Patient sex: M
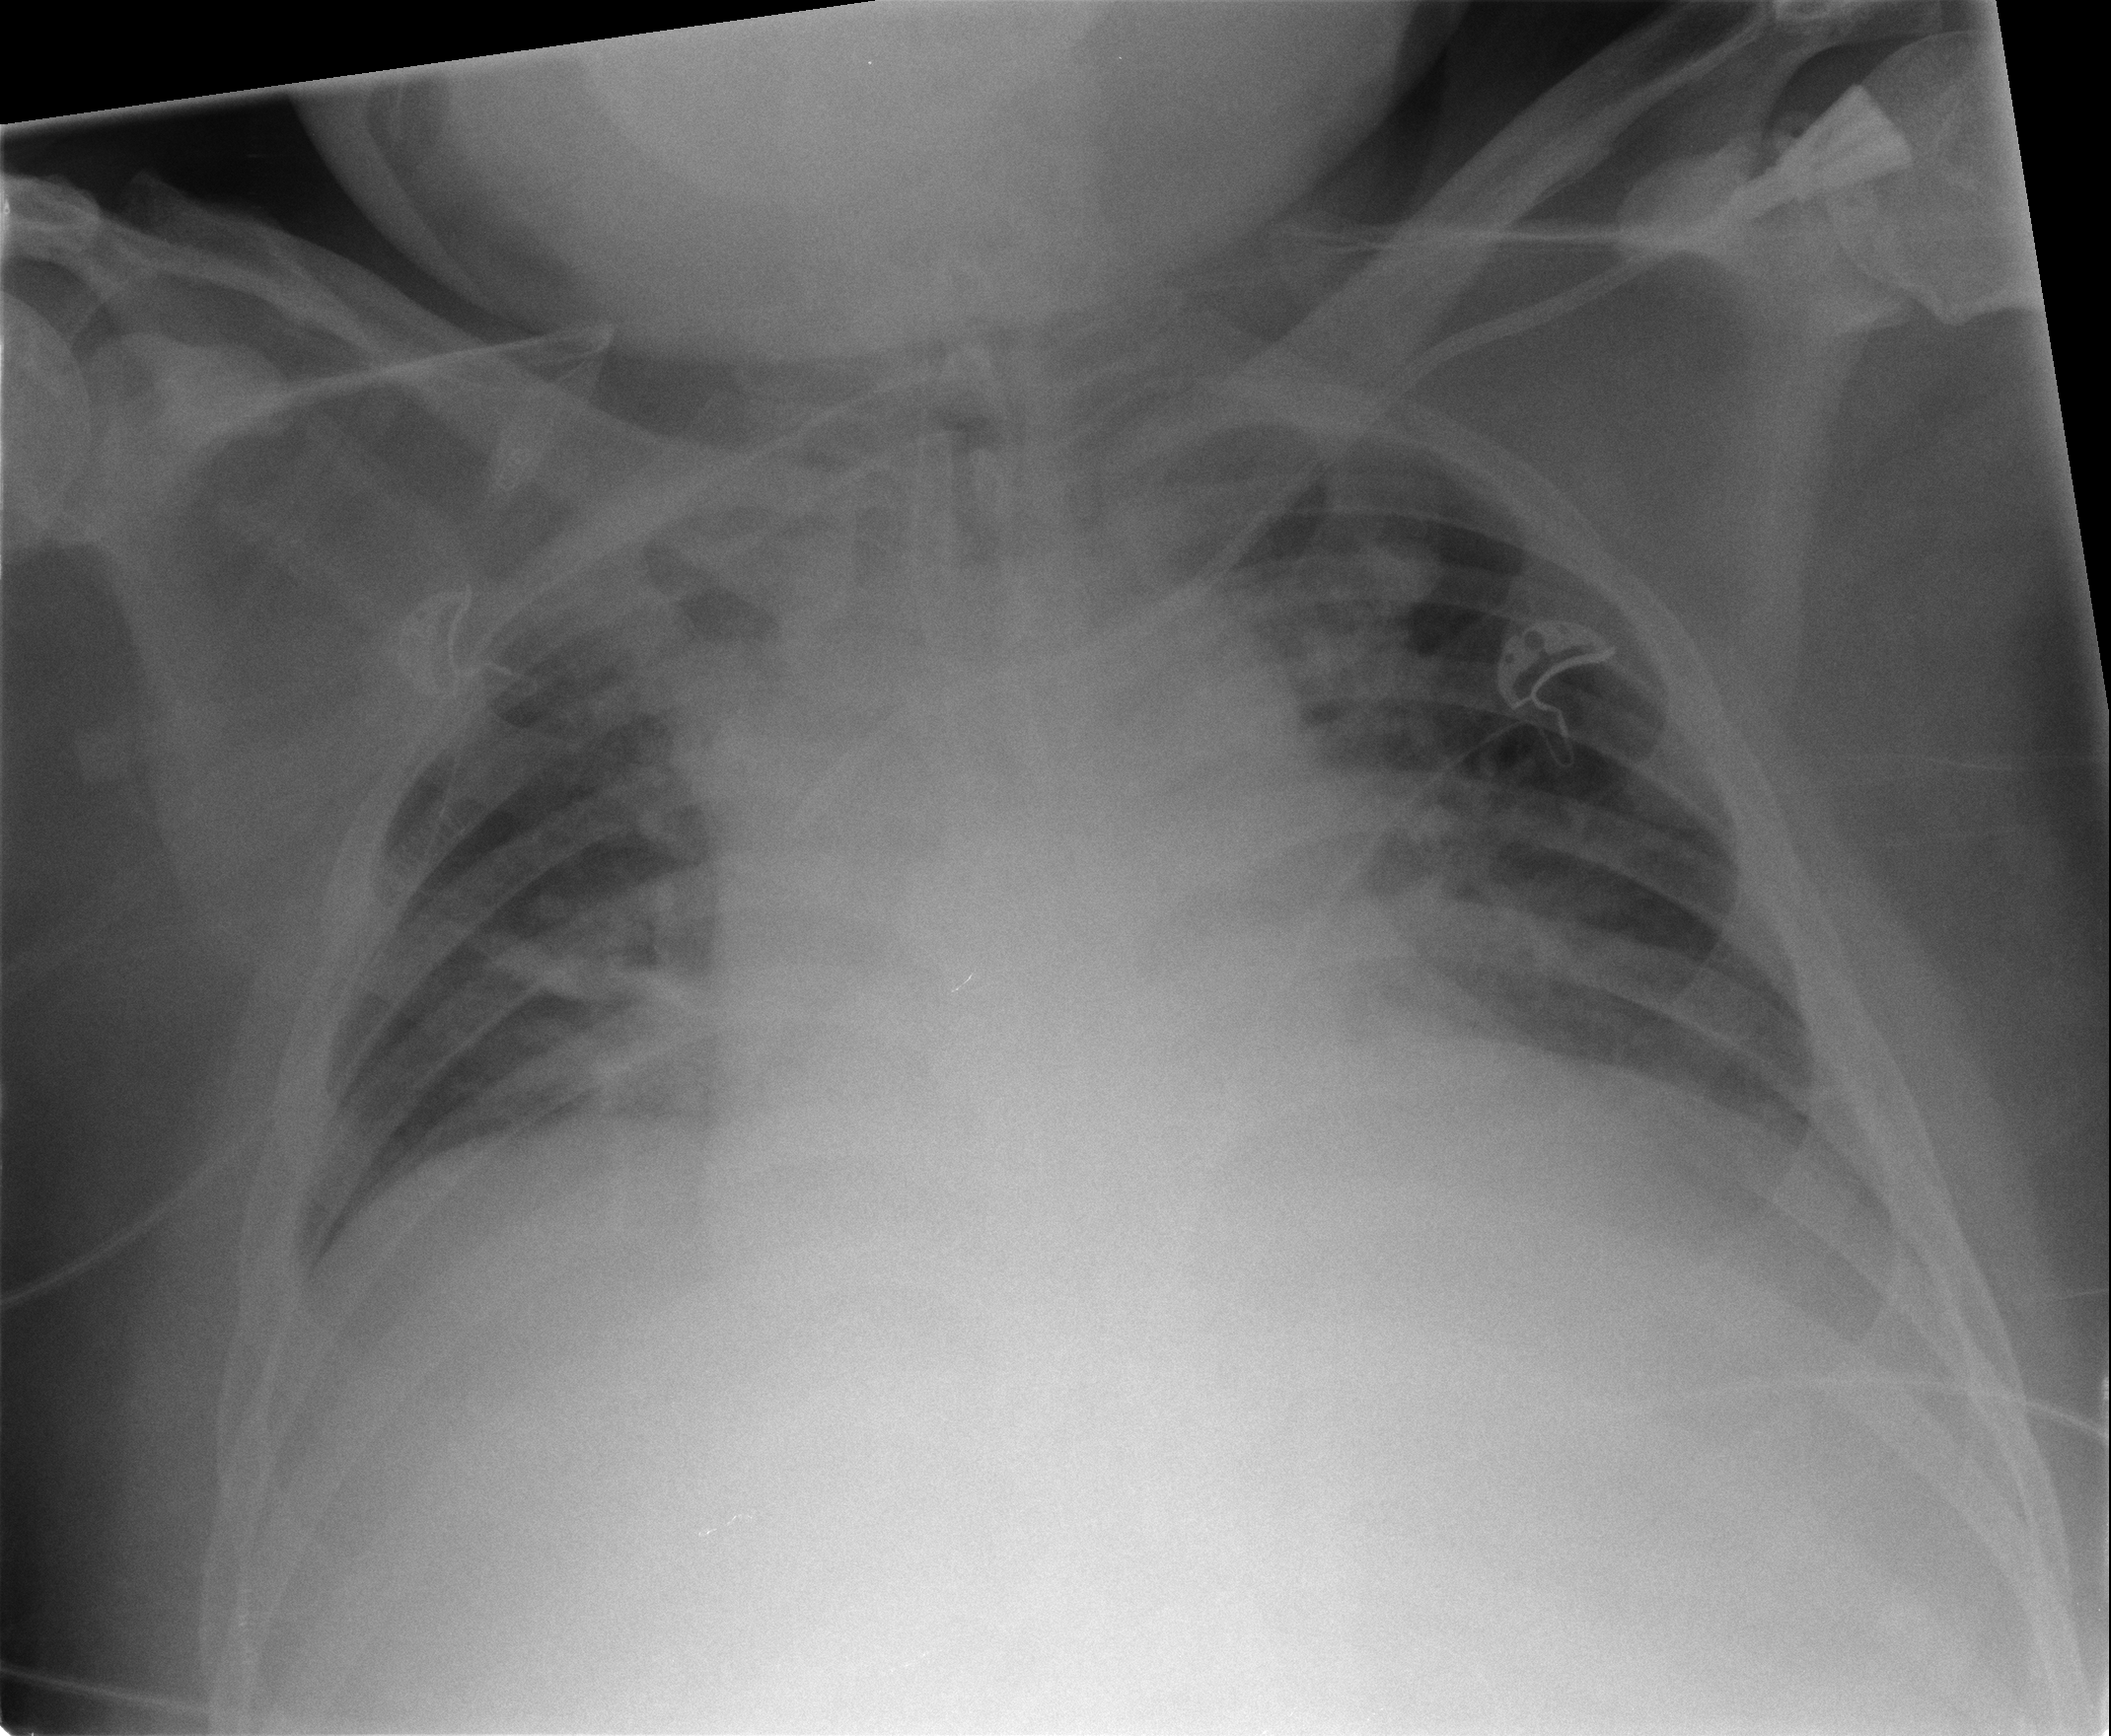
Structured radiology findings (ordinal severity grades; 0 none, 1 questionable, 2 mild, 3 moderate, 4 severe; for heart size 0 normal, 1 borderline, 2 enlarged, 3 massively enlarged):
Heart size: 1
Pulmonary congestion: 2
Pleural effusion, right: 2
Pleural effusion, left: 1
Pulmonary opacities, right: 0
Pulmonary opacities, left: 0
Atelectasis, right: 2
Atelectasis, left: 1